Chest X-ray. View position: AP
Patient age: 53
Patient sex: F
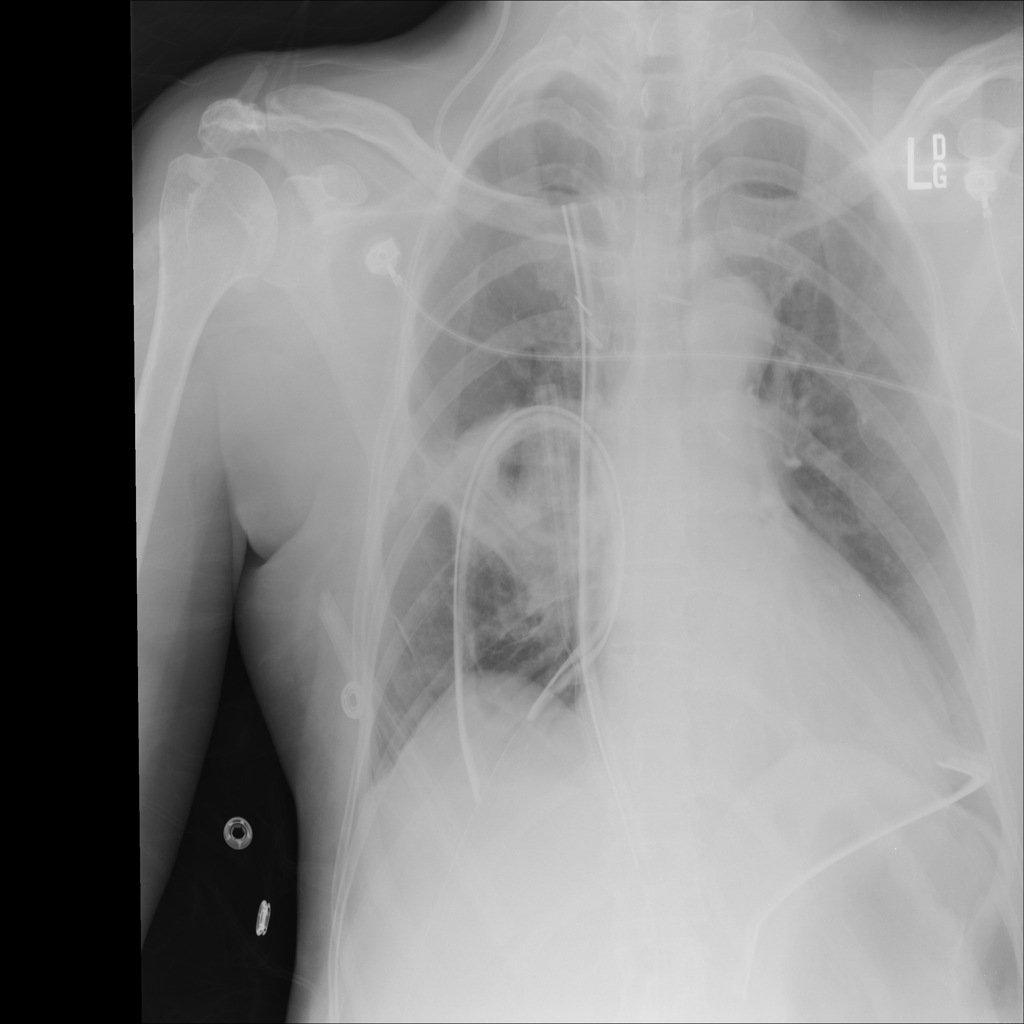
Finding: Pneumothorax